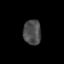
Tissue: skin
Cell type: Epithelial cells
Senescence score: 0.2763
Nuclear area (px): 433
Mean DAPI intensity: 75.448